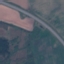
Land use / land cover: Highway